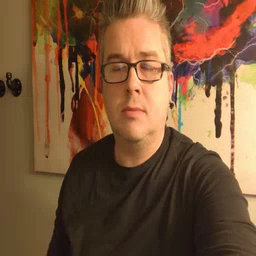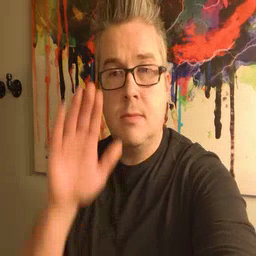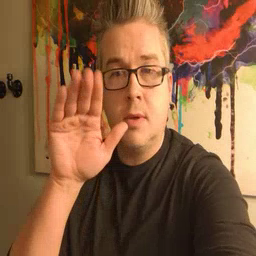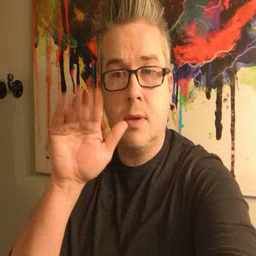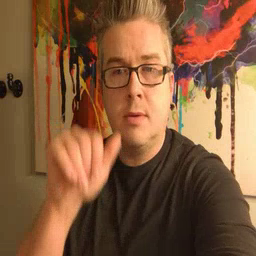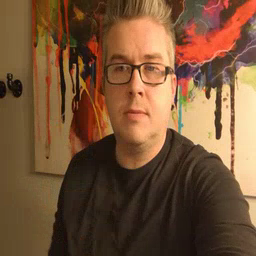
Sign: bye